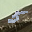
Label: 5